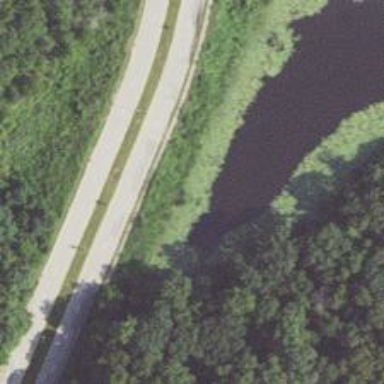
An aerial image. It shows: Dam across waterway.